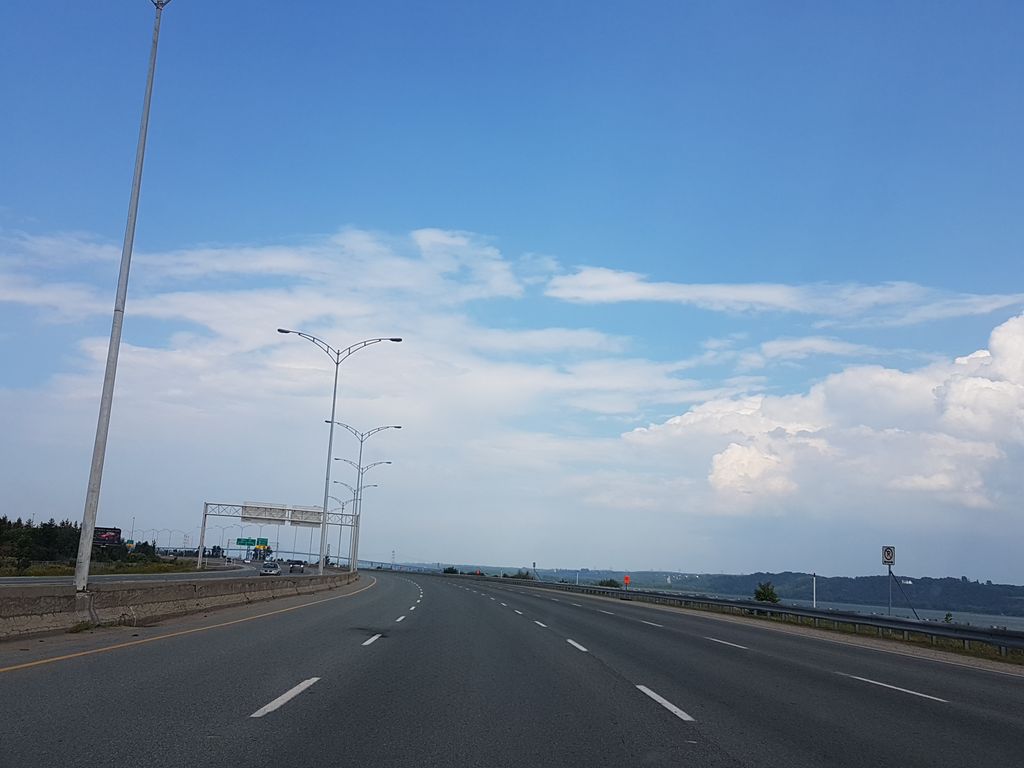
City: quebec_city